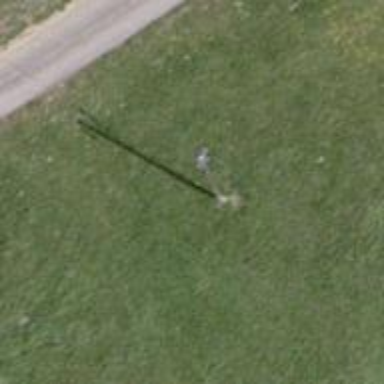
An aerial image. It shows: Power pole.